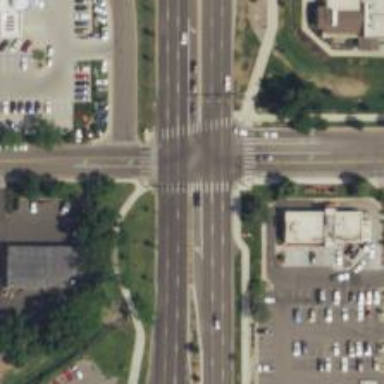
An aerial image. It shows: Crossing on footway.